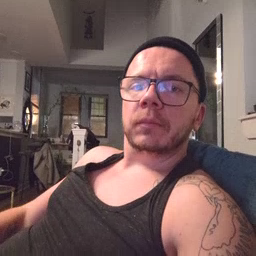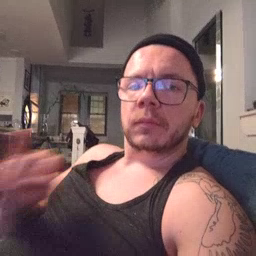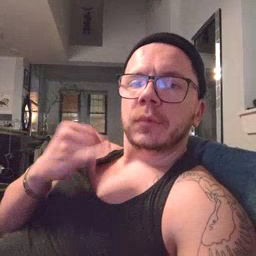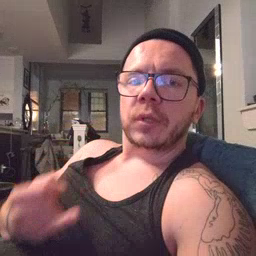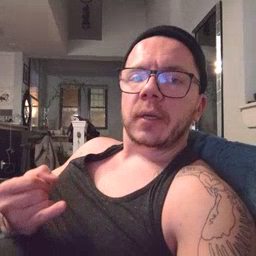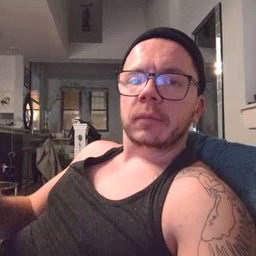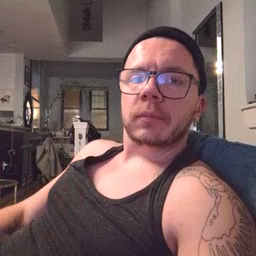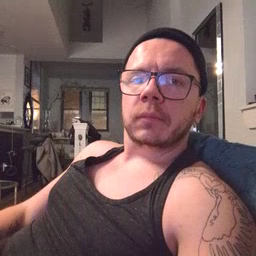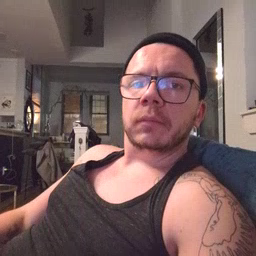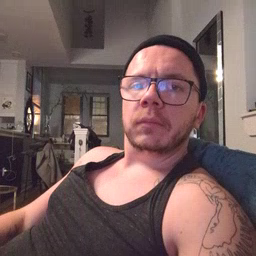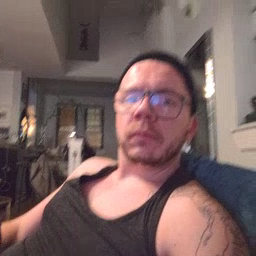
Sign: jeans